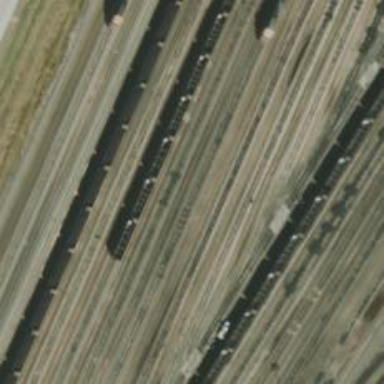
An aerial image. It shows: Railway yard.